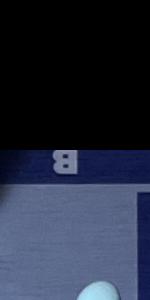
Label: Empty